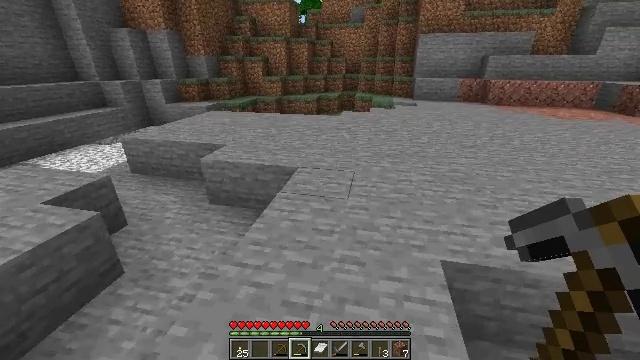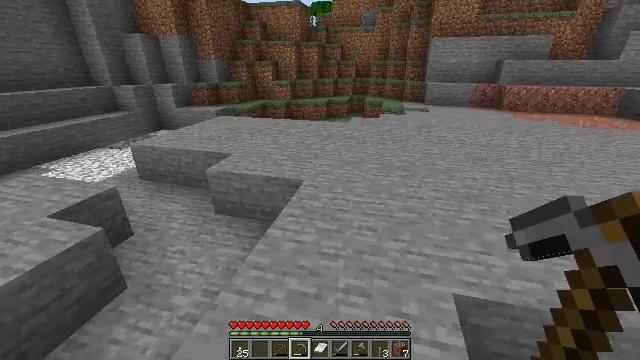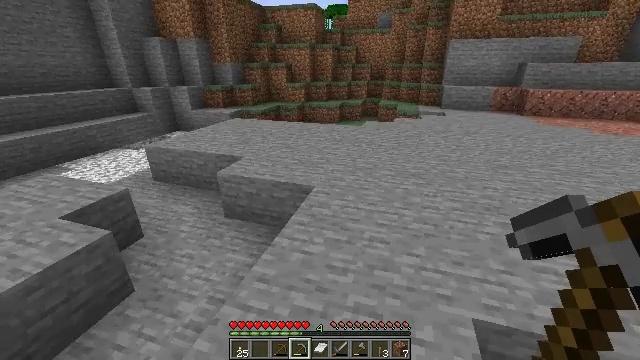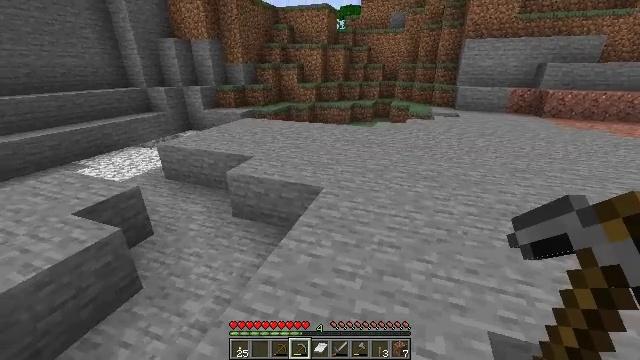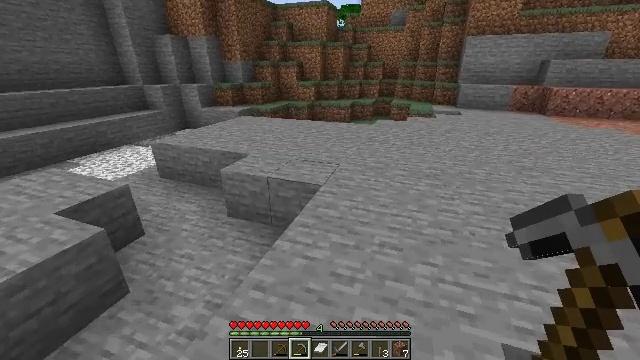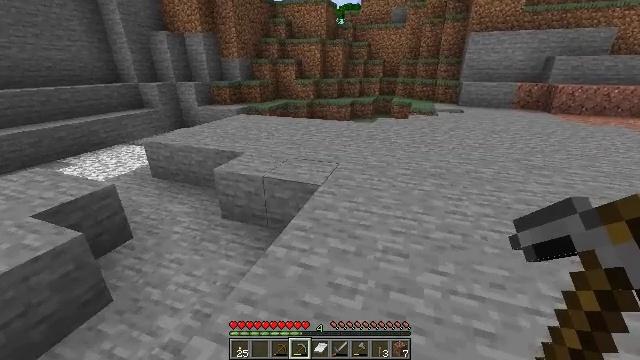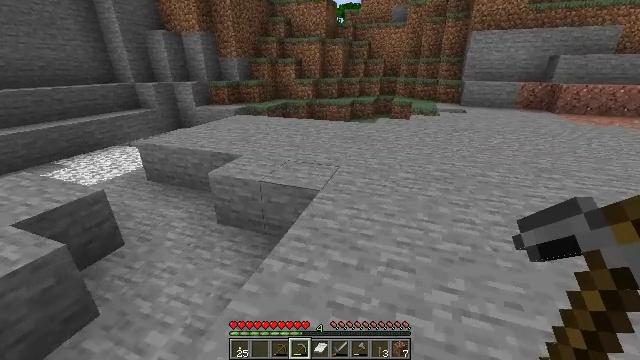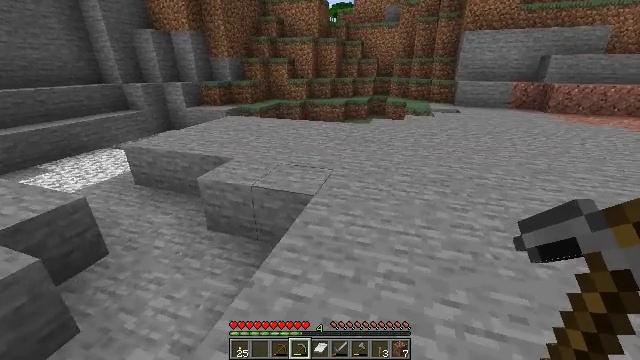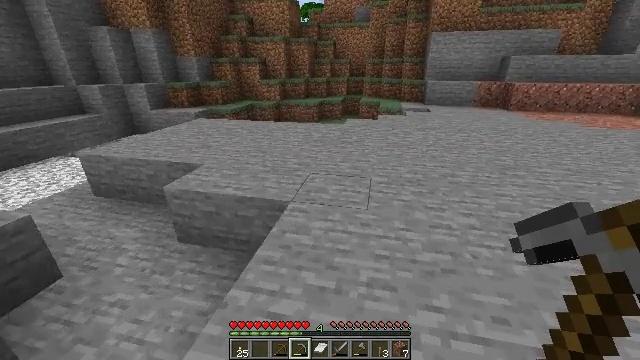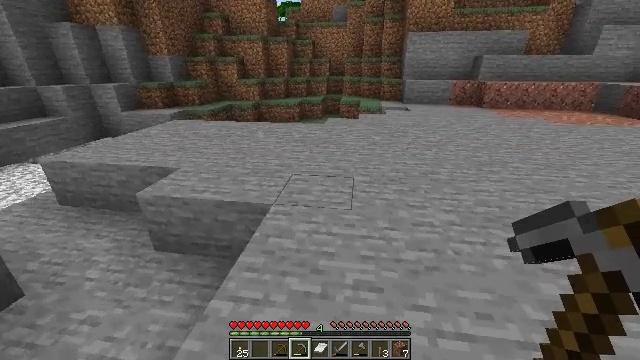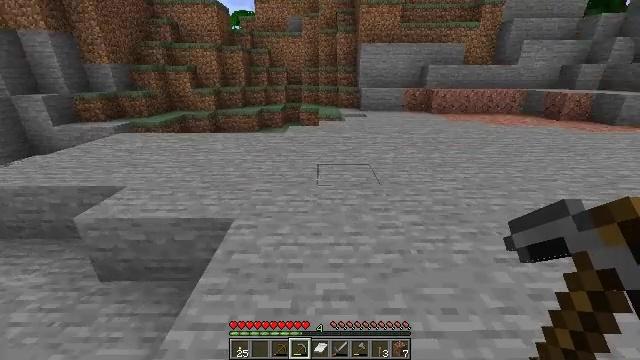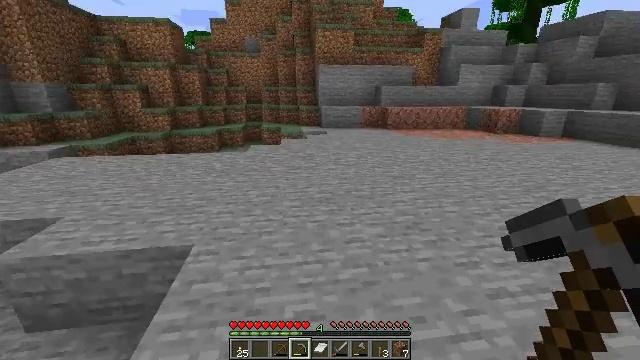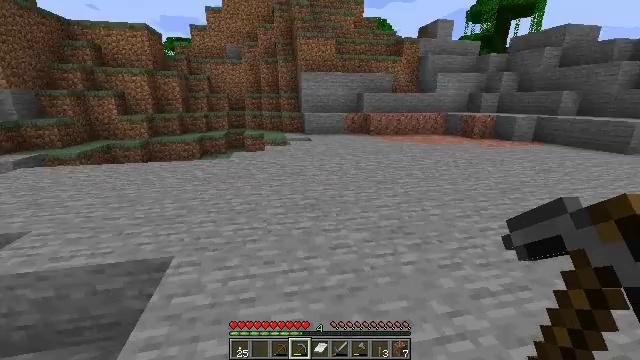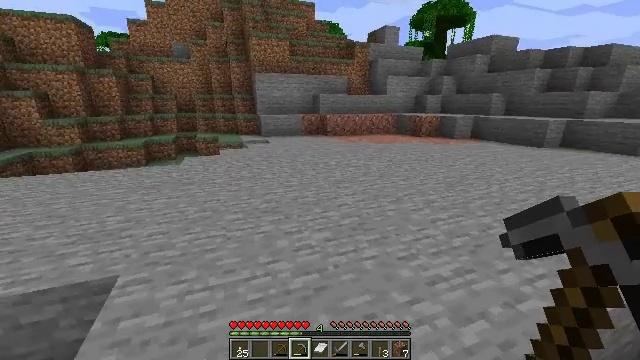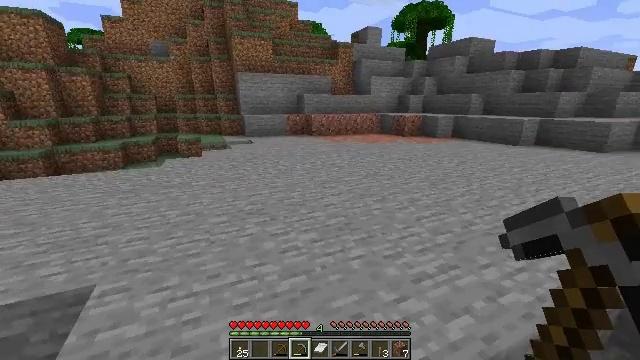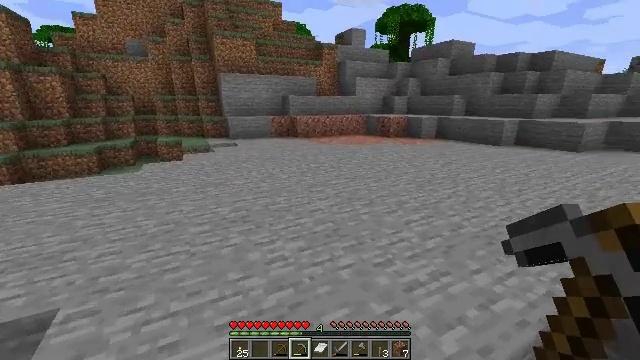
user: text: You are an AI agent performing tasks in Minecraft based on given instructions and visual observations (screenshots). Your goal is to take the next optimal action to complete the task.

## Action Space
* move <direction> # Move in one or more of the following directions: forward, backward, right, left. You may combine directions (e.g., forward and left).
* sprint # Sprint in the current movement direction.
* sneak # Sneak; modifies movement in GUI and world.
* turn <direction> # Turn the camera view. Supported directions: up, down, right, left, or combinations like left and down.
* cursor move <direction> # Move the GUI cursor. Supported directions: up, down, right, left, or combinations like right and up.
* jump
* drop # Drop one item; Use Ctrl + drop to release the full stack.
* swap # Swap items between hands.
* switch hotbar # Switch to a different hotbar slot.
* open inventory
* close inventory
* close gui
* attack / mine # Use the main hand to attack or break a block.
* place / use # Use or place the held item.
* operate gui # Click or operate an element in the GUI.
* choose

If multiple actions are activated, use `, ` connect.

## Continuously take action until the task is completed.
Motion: motion action
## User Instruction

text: Harvest sugar cane from the plant.
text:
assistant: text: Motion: move forward, turn left, jump
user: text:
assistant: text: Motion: move forward, turn left, jump
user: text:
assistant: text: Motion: move forward, turn left, jump
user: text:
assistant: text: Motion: move forward, jump
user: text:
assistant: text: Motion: move forward, jump
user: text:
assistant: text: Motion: move forward
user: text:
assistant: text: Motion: turn right
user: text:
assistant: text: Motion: turn right
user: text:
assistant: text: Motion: turn right
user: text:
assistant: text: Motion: turn right and up
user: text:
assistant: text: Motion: turn right and up
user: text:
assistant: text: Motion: turn right and up
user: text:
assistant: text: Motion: turn right
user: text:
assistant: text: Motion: move forward, turn right
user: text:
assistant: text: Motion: move forward, turn right
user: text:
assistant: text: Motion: move forward, turn right
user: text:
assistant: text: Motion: move forward, turn right and up
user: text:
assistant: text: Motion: move forward
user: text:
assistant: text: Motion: move forward
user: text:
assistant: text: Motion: move forward
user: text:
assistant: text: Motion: move forward
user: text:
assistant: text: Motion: move forward, turn right
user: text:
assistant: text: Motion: move forward, turn right
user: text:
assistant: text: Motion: move forward, turn right
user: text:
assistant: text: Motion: move forward, turn right
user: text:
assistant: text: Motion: move forward, turn right
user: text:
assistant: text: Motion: move forward, turn right
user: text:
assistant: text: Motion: move forward, turn right
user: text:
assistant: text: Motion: move forward, turn right
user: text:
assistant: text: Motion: move forward, turn right